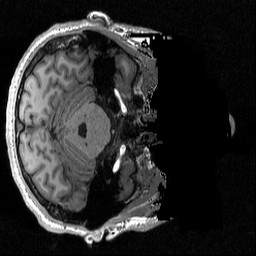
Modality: T1w
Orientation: axial
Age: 31
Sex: male
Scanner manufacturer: siemens
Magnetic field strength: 3 T
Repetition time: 2.3 s
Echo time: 0.00298 s